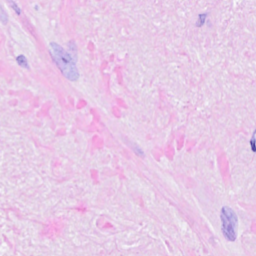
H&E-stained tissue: Breast